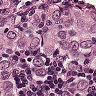
Metastatic tissue present: yes